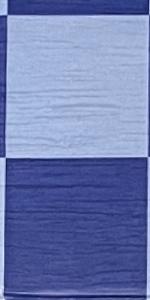
Label: Empty